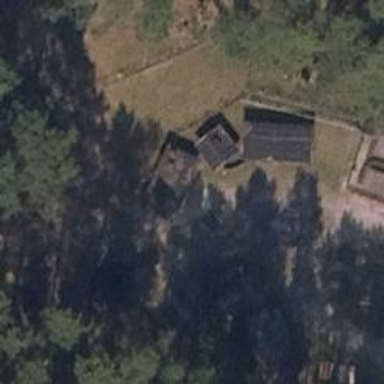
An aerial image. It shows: BBQ amenity.